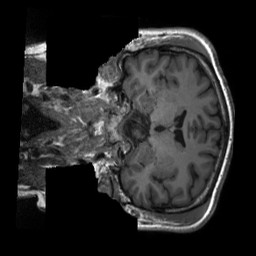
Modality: T1w
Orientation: coronal
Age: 37
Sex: male
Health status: healthy
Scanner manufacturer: siemens
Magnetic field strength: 3 T
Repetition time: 2.3 s
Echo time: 0.00229 s